Interaction volume radius: 5 \u00c5
Interaction volume height: 20 \u00c5
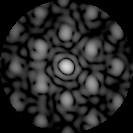
Disorder parameter: 0.4806